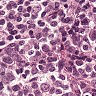
Metastatic tissue present: no